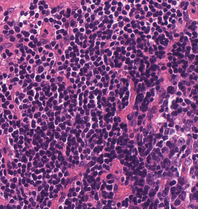
Tumor epithelial tissue: no
Tumor-associated stroma tissue: yes
Normal tissue: no